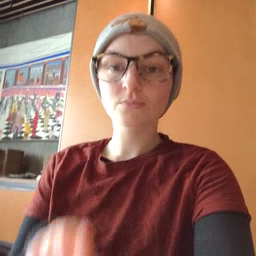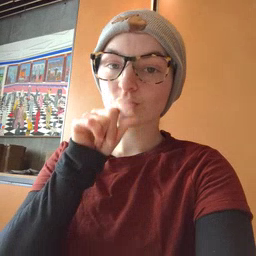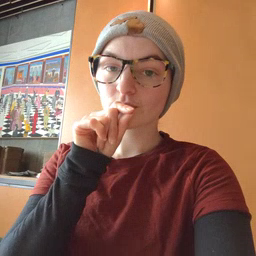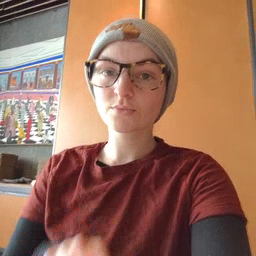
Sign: bird